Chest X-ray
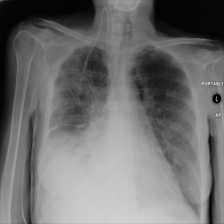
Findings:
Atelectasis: positive
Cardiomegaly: negative
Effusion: positive
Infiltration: positive
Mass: negative
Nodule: negative
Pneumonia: negative
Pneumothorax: negative
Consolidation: negative
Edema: negative
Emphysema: negative
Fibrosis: negative
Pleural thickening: negative
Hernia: negative